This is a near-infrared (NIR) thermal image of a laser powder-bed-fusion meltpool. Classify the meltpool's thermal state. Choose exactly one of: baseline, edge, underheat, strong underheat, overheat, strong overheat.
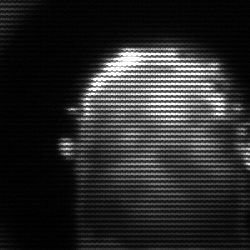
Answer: baseline